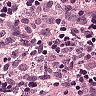
Metastatic tissue present: no